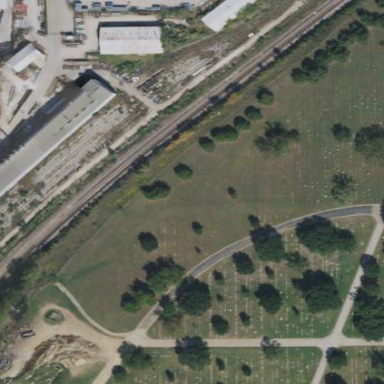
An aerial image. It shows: Graveyard.